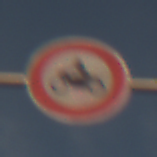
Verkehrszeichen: VerbotKraftraeder
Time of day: SunriseSunset
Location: Outdoor (Nature)
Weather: PartlyCloudy
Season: NotSpecified
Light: Natural